Interaction volume radius: 5 \u00c5
Interaction volume height: 20 \u00c5
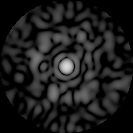
Disorder parameter: 0.789